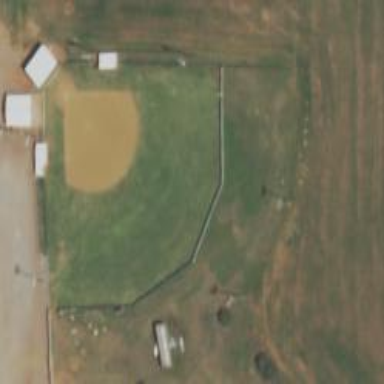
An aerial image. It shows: Softball pitch for leisure and sport activities.